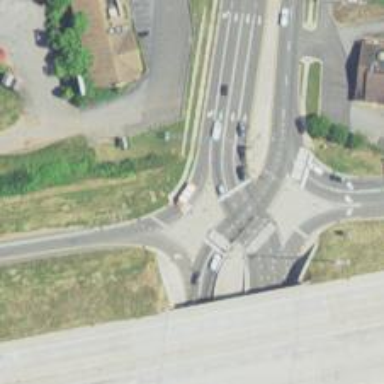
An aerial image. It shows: Motorway link at Diverging Diamond Interchange (DDI).